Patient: sex F, age 65
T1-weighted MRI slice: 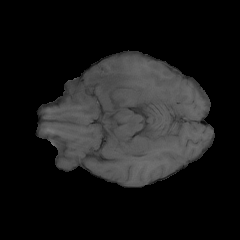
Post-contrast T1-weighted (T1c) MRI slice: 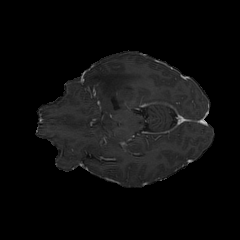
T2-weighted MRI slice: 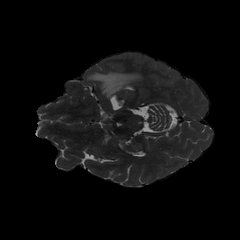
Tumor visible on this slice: yes
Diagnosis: Glioblastoma, IDH-wildtype
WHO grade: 4